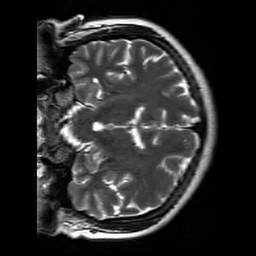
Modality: T2w
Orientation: coronal
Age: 24
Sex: female
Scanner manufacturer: siemens
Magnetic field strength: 3 T
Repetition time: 7 s
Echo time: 0.09 s